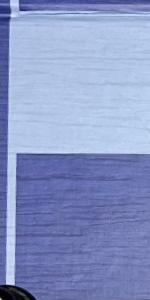
Label: Empty